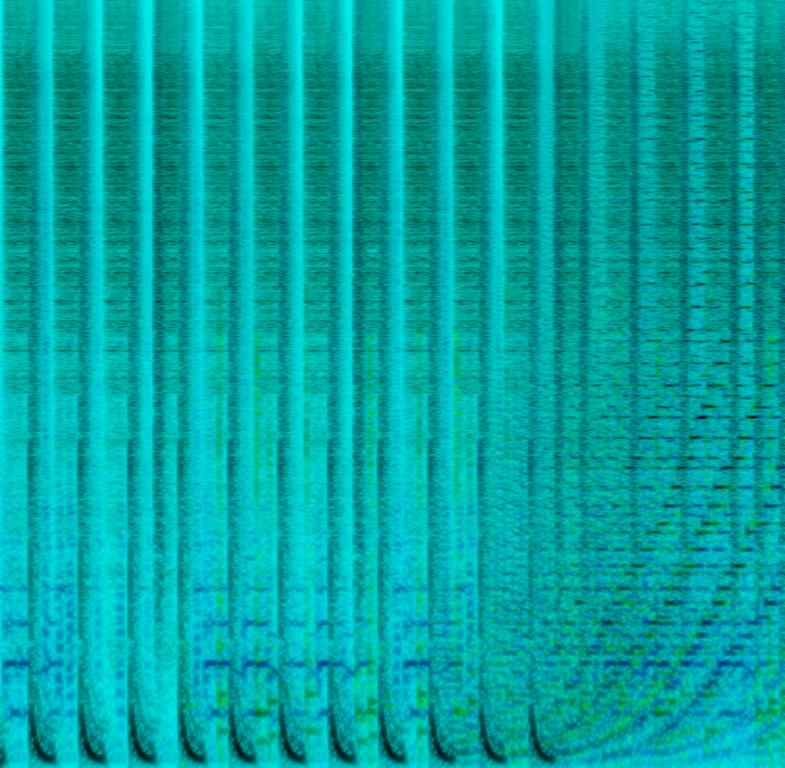
This is a funk piece. It has an electronic drum beat with heavy use of claps in the rhythmic background. A synth with an organ sound is playing the melody, but it is filled with effects, so the sound is constantly changing. A fuzzy sounding bass is playing a funky groove in the background. There is an eccentric atmosphere. This piece could be used in the soundtracks of young-adult cartoons.